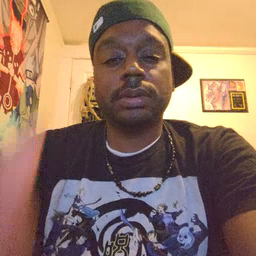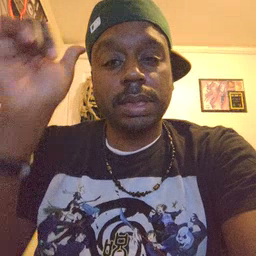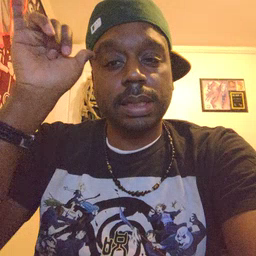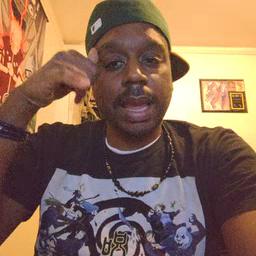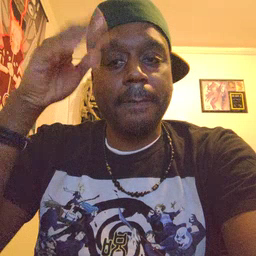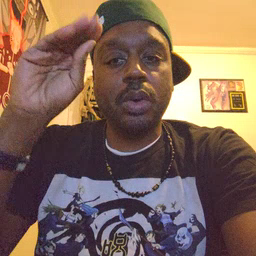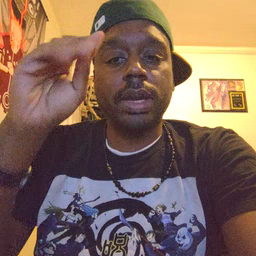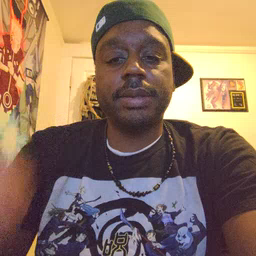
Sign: cowboy